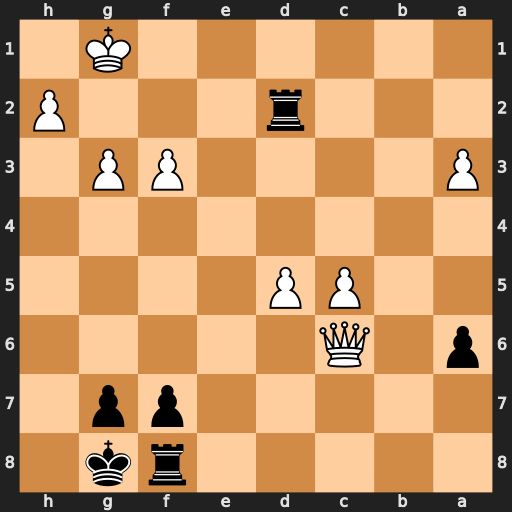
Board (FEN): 5rk1/5pp1/p1Q5/2PP4/8/P4PP1/3r3P/6K1
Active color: b
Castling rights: -
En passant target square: -
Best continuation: Rb8 Qxa6 Rb1+